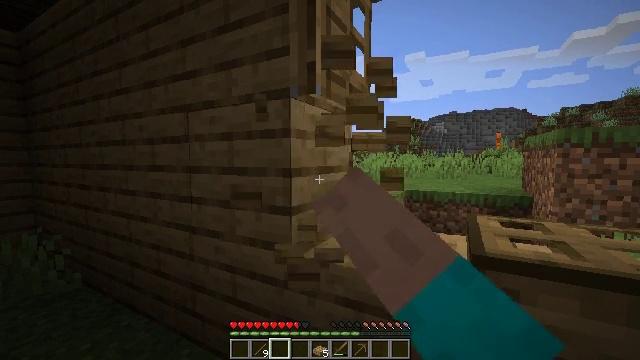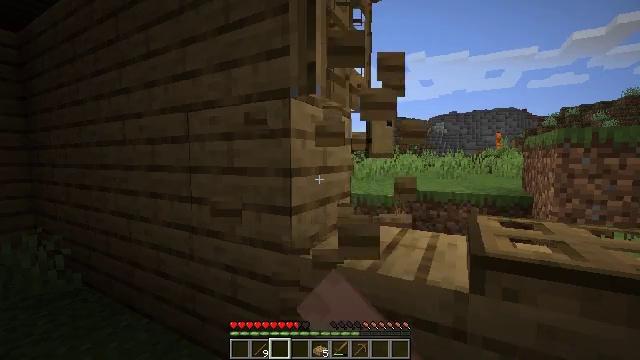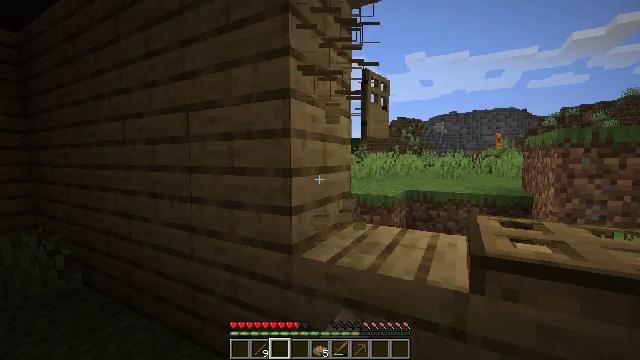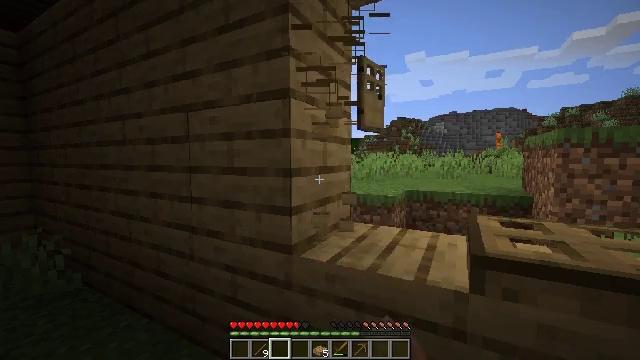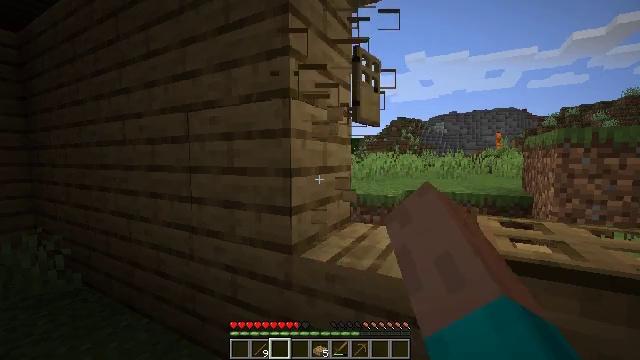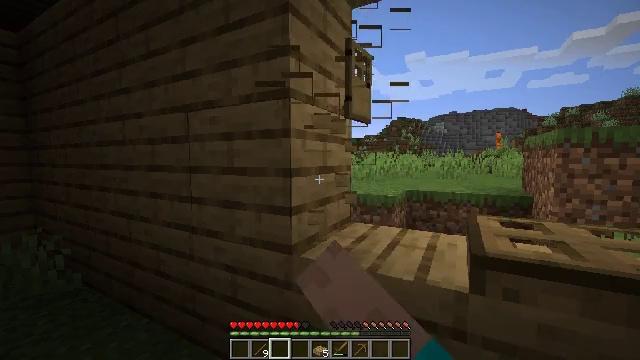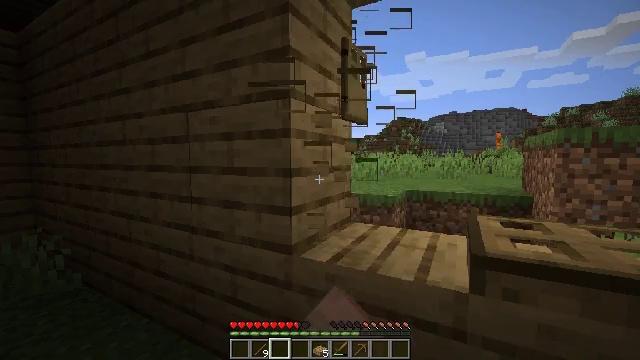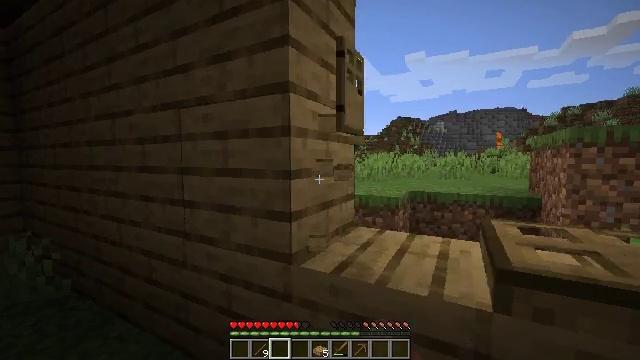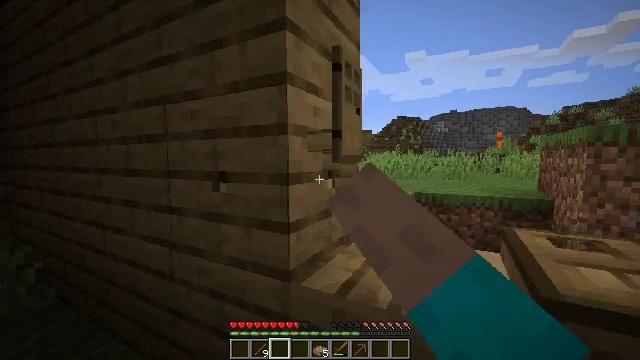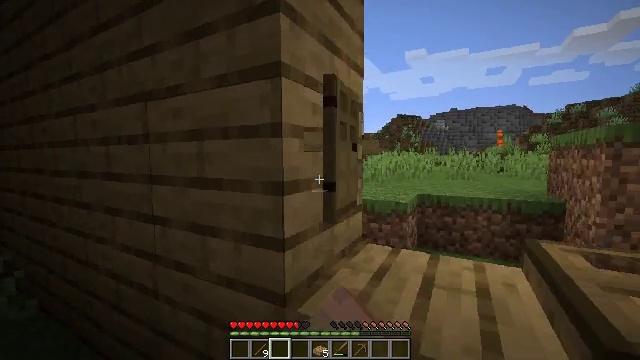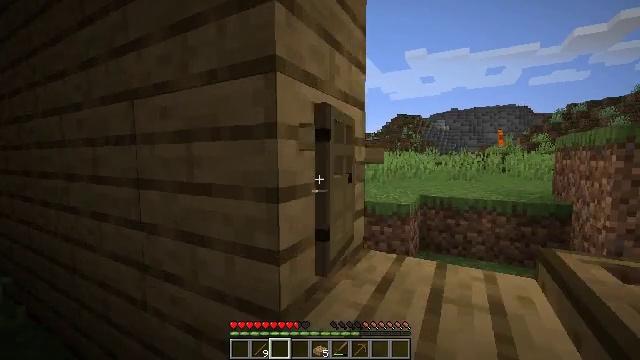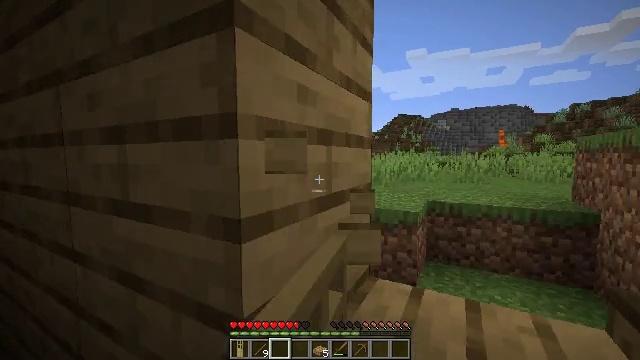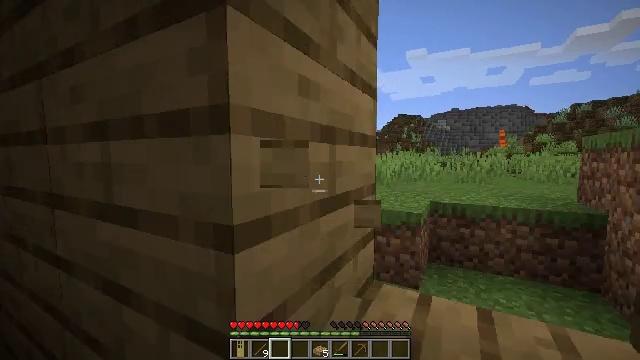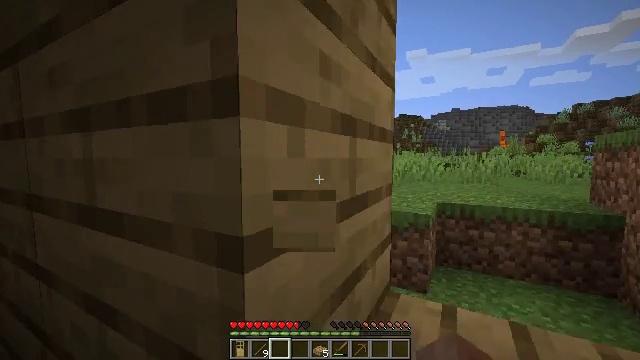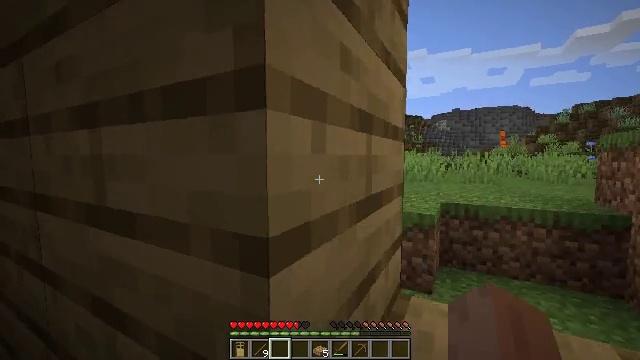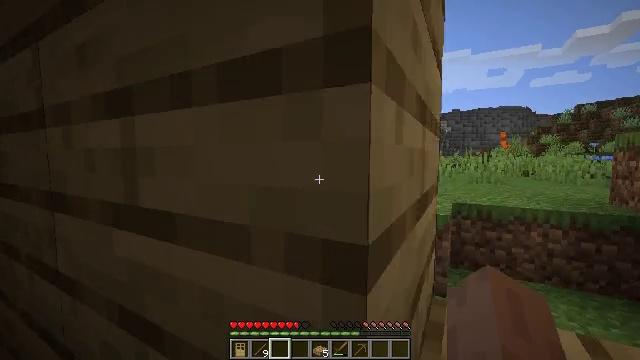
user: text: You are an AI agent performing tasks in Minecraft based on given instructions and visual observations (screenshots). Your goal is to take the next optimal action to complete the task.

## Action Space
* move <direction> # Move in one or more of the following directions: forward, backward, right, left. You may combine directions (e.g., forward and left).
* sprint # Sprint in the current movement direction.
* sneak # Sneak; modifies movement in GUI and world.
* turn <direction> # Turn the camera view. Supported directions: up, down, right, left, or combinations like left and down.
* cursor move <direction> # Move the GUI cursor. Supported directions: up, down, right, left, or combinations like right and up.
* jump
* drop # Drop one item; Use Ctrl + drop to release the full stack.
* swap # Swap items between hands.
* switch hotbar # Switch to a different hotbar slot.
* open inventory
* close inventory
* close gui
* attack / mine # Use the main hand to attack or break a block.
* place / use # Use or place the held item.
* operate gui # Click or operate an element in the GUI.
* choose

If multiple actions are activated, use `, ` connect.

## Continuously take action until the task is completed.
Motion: motion action
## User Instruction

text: Collect some oak leaves.
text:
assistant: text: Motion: attack / mine
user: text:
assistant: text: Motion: attack / mine
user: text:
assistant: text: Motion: attack / mine
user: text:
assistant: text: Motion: attack / mine
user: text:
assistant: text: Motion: attack / mine
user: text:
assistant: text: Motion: move forward, attack / mine
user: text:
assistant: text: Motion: move forward, attack / mine
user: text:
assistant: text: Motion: move forward, attack / mine
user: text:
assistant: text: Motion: move forward
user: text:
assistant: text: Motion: move forward
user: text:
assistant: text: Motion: move forward
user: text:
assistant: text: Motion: move forward
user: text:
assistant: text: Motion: move forward
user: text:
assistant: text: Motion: move forward
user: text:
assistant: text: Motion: move forward
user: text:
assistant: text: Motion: move forward
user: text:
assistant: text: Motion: move forward
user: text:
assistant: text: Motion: move forward, turn left and down
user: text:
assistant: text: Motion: move forward, turn left and down
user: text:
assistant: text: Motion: move forward, turn left and down
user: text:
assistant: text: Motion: move forward, turn left and up
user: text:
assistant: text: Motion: move forward
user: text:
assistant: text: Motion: move forward
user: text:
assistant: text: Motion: move forward
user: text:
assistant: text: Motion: move forward
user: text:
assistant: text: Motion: move forward
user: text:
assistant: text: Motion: move forward
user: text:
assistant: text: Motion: move forward, turn left
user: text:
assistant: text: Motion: move forward, turn left and down
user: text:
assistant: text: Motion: move forward, turn left